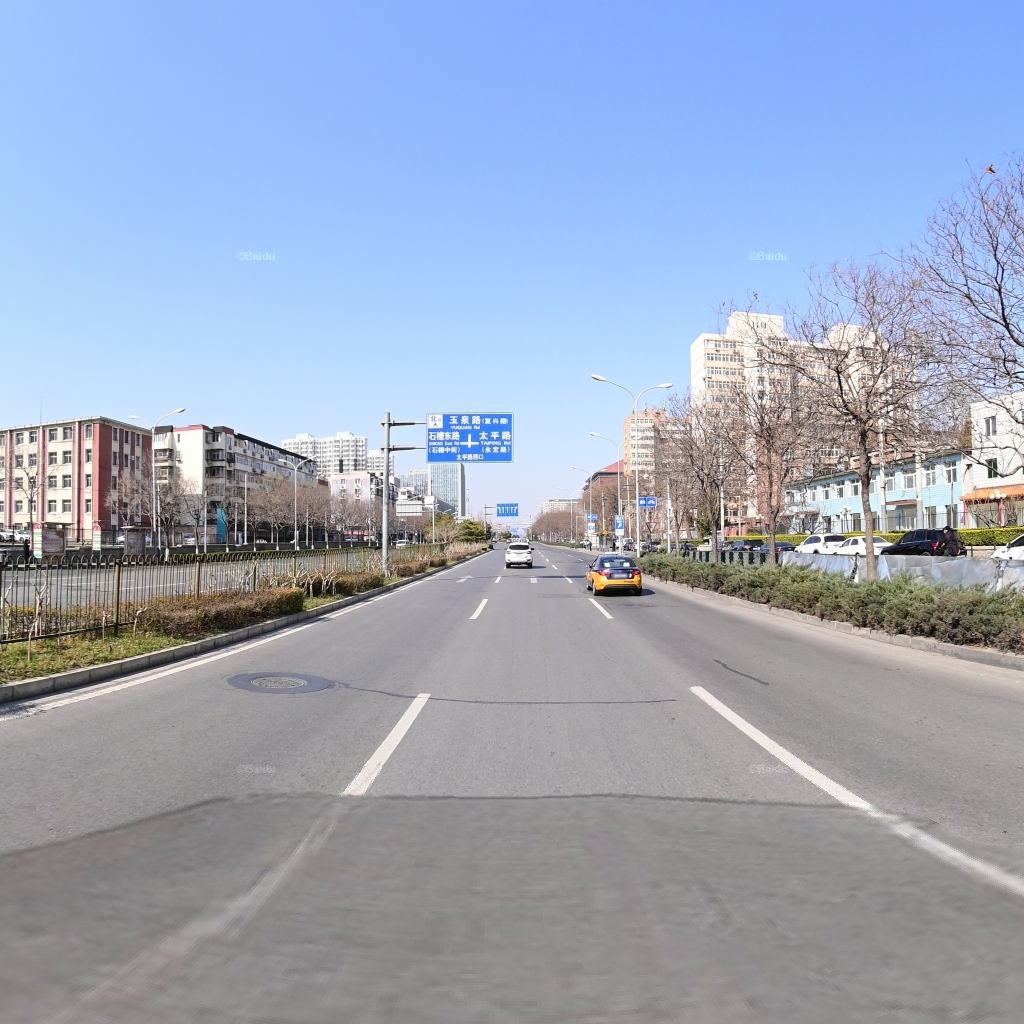
Region: Haidian
Road damage annotations: transverse patch, longitudinal patch, manhole cover